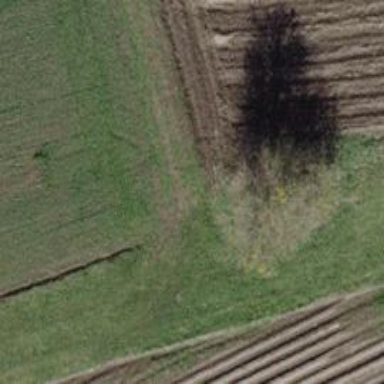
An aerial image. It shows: Grass track with grade 5 tracktype.